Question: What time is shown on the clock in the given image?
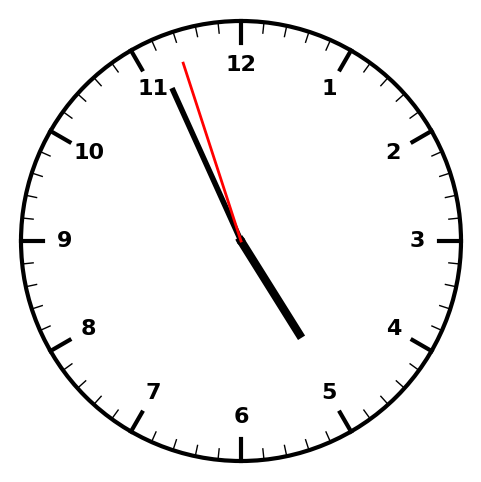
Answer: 04:55:57